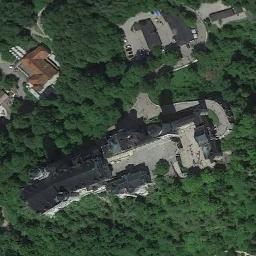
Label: palace